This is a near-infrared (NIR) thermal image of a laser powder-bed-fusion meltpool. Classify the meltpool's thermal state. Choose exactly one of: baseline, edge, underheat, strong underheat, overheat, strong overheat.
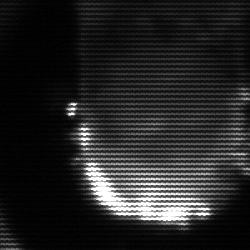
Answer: baseline